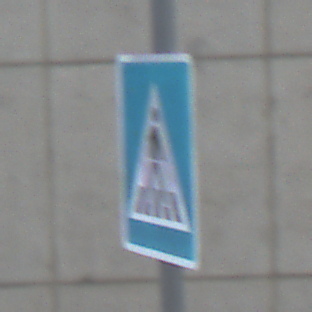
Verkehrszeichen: FussgaengerueberwegLinks
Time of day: MorningAfternoon
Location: Outdoor (Urban)
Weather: PartlyCloudy
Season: NotSpecified
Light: Natural